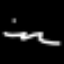
Label: squiggle